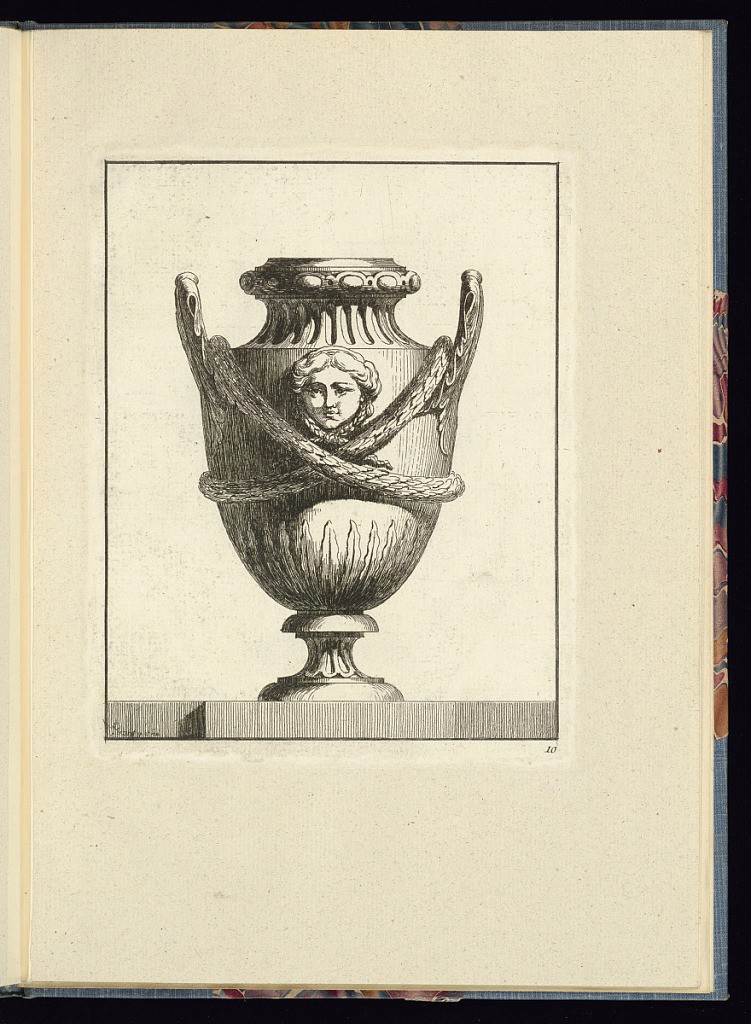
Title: Ornamental Vase Design
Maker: L.N. Percenet, French, born 1736
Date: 1761-1762
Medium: Etching on laid paper
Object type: Print
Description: Vase with two upturned handles made of stylized acanthus leaves. There is a female mascaron at the center of the vase. Two festoons of banded laurel leaves cross under the mascaron. The neck of the vase has fluting, and the base has a repeating leaf design. The vase has a tall, tapered foot with fluting. The vase is elevated on a stepped platform that extends to the edge of the image. The plate is signed and numbered.